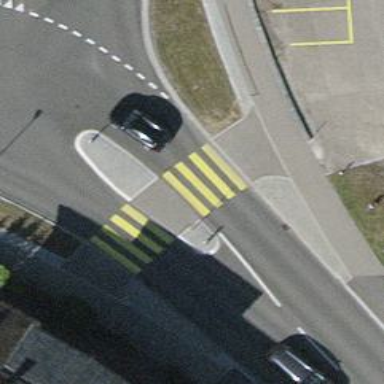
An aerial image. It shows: Zebra crossing with pedestrian island.